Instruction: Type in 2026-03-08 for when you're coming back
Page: home
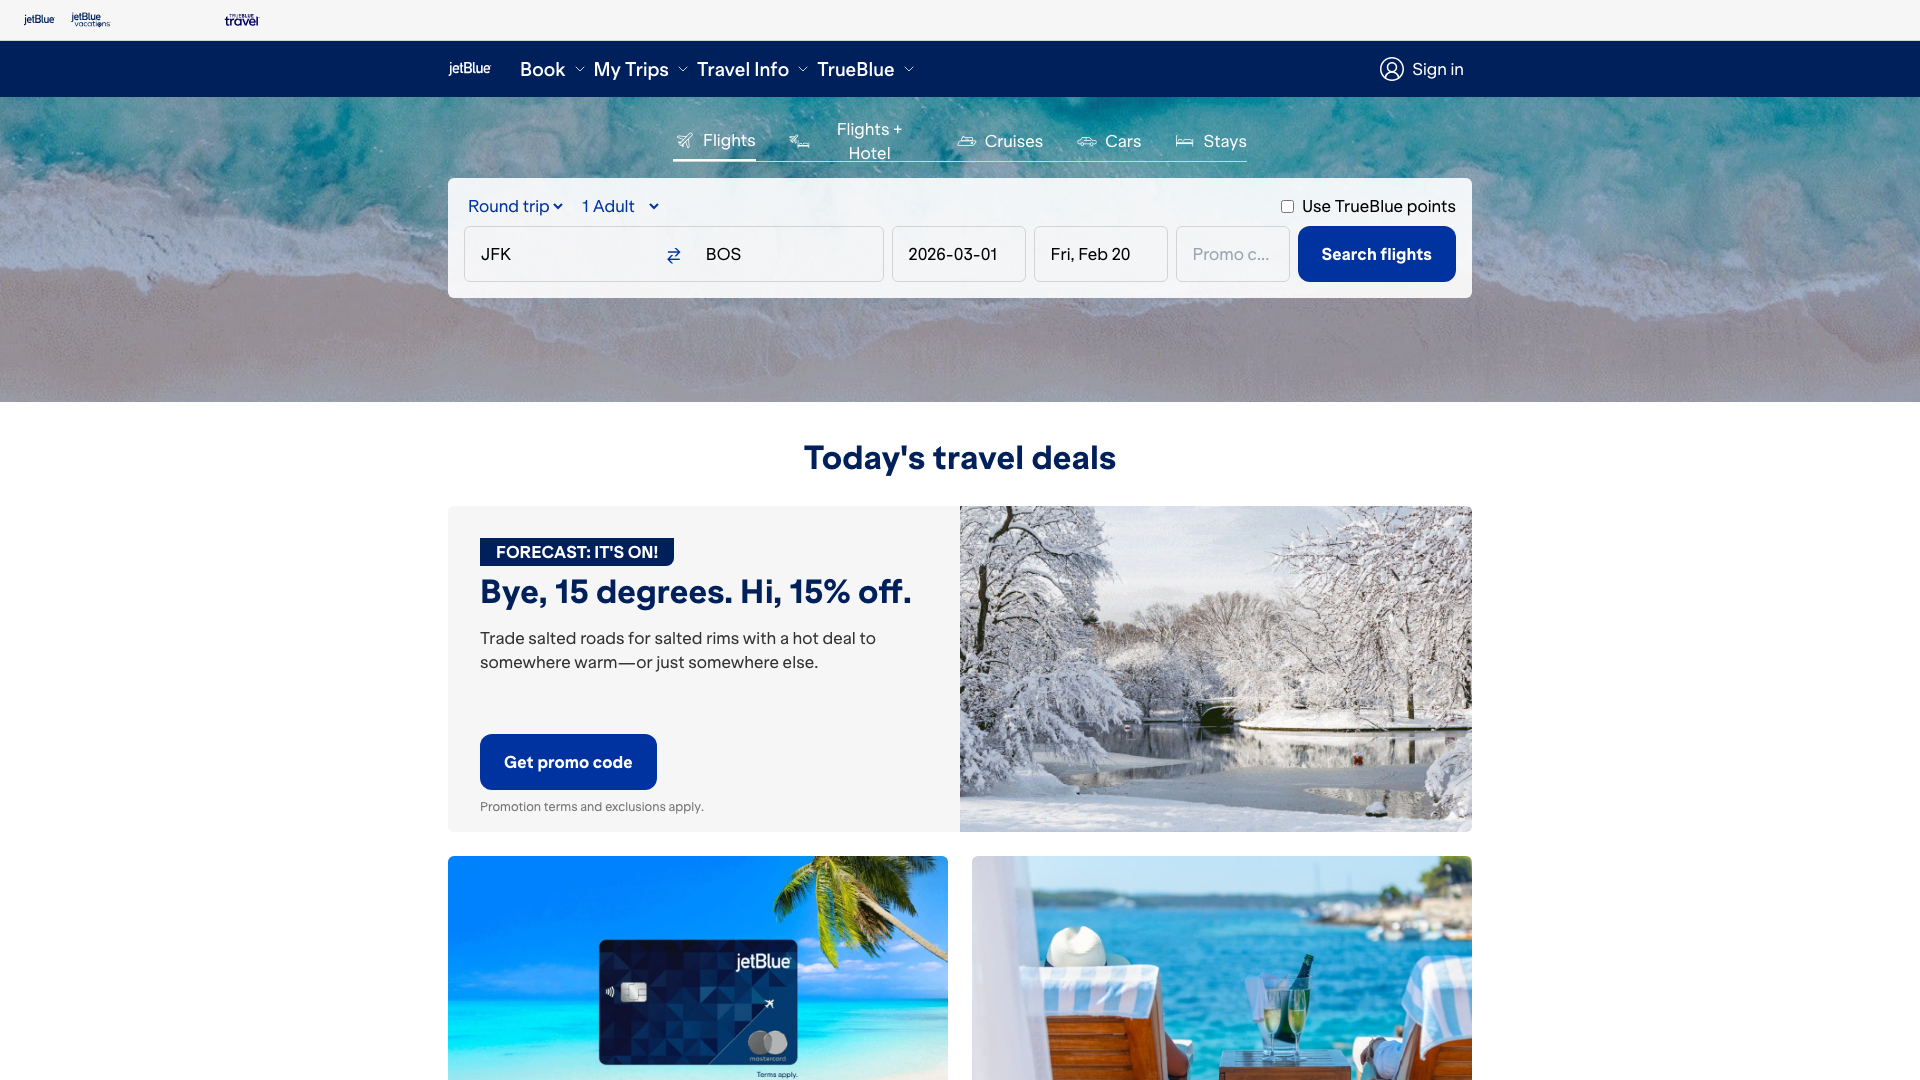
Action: type